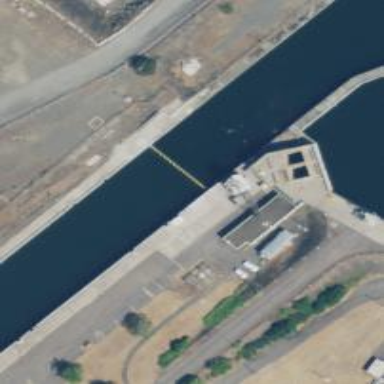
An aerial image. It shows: Lock gate on waterway.